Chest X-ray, PA view. Patient: 62 years old, sex M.
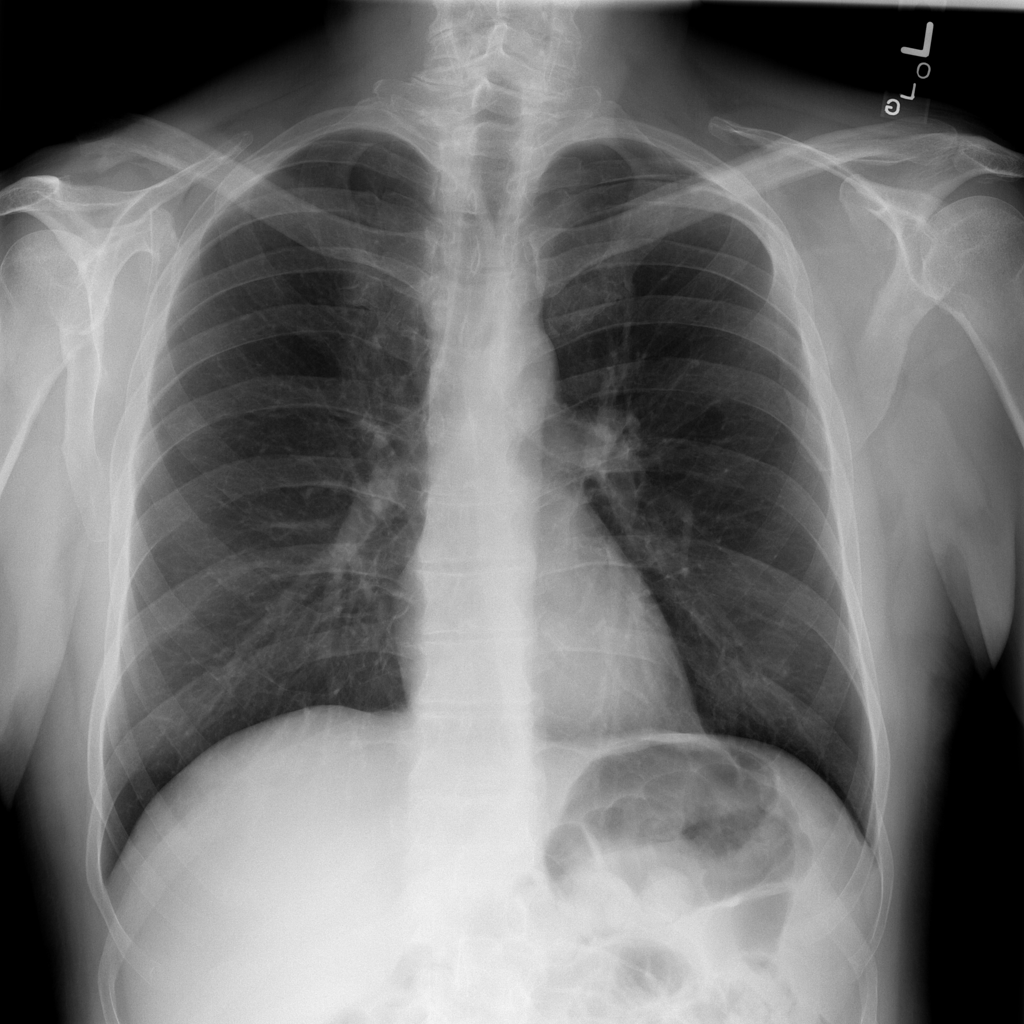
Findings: No Finding